Question:
No need to read this entire wall of text.. problem + solution further below.
I would like to, once and for all, find out why I am running into these errors all of the time when creating multithreaded applications. I'm cutting a lot of code out to keep it simple so it won't work if you try to compile it.
This is a queueing system. Entities will be put in groups of 5.
If, by example, an Entity leaves group 3, group 3 will snatch an entity from another group that has less priority and is not full yet.
All I'm doing at the moment is create entities and queue them, which happens on the main thread. After that, I start a boost thread that will remove 20 entities. This is where the read access violation occurs and I can't figure out what's causing it. How do you debug something like this?
'''
//Externs, so all files can access the objects. Created in main.cpp .
#include "queue.h"
typedef std::map<unsigned int, Entity*> entityMap; //id,entity
extern entityMap entitymap;
typedef std::map<unsigned int, unsigned int> entityPositionMap; //Position,entityID
extern entityPositionMap entitypositionmap;
extern LFDGroups lfdgroups;
extern Queue queue;
'''
'''
typedef std::map<unsigned int, Entity*> entityMap;
entityMap entitymap;
typedef std::map<unsigned int, unsigned int> entityPositionMap; //Position,id
entityPositionMap entitypositionmap;
LFDGroups lfdgroups;
Queue queue;
struct threadStarter2
{void operator()(){
for(unsigned int i = 0;i<20;i++) queue.removeFakeEntity();
}};
int main()
{
threadStarter1 startit1;
boost::thread thrd1(startit1);
whatNext(); //Prevent program exit
return 0;
}
'''
'''
#include "main.h"
#include "queue.h"
Queue::Queue() //Lets add some entities and queue them at application start
{
for(unsigned int i = 0;i<20;i++){ addFakeEntity(false); }
//Queue all entities
std::map<unsigned int, Entity*>::iterator p;
for(p = entitymap.begin(); p != entitymap.end(); p++)
{
boost::mutex::scoped_lock lock(lfdgroups.access_groupsLookingForMore);
lfdgroups.addMember(p->second->id);
lock.unlock();
}
}
void Queue::addFakeEntity(bool queuenow)
{
Entity *entity = new Entity;
entity->id = entitymap.size();
entity->LFDGroupID = NULL;
entity->LFD = false;
entitymap.insert(std::pair<unsigned int,Entity*>(entity->id,entity));
if(queuenow)
{
entity->LFD = true;
boost::mutex::scoped_lock lock(lfdgroups.access_groupsLookingForMore);
lfdgroups.addMember(entity->id);
lock.unlock();
}
}
void Queue::removeFakeEntity()
{
//Remove random entity from random group
unsigned int groupID = getrand(0,lfdgroups.groupHeap.size()-1);
boost::mutex::scoped_lock lock(lfdgroups.access_groupsLookingForMore); //Thread safety
lfdgroups.groupHeap[groupID]->removeMember(lfdgroups.groupHeap[groupID]->arrayOfEntityIDs[getrand(0,lfdgroups.groupHeap[groupID]->arrayOfEntityIDs.size()-1)],true);
lock.unlock();
}
'''
So as you can see, the main thread isn't doing anything at the moment and the boost thread is removing entities one by one.
Here's what actually happens when an entitity is removed ('lfdgroups.groupHeap[groupID]->removeMember()')
'''
bool groupObject::removeMember(unsigned int entityID,bool snatchIt)
{
boost::mutex::scoped_lock lock(access_group);
for (unsigned int i = 0;i<arrayOfEntityIDs.size();i++)
{
if(arrayOfEntityIDs[i] == entityID) //Messy way of selecting the entity we are looking for.
{
std::stringstream ss;
ss.str(""); ss.clear(); ss << "Removed member " << entityID << " from group " << id << " which has " << groupSize() - 1 << " members left." << std::endl;
echo(ss.str());
arrayOfEntityIDs.erase(arrayOfEntityIDs.begin() + i);
if(snatchIt){ std::cout << "We have to snatch" << std::endl; snatch();}
else{ std::cout << "We don't have to snatch" << std::endl;}
return true;
}
}
lock.unlock();
return true;
}
'''
snatchit is set to true, so;
'''
void groupObject::snatch()
{
boost::mutex::scoped_lock lock(snatching);
groupObject* thisgroup = NULL;
thisgroup = this;
if(!thisgroup) return;
std::cout << thisgroup->id << " need snatch? " << thisgroup->snatchCriteria() << std::endl;
if(!thisgroup->snatchCriteria()) return; //Do we even need to snatch a player (group < 5?) //This is a little redundant atm
std::map<unsigned int, unsigned int>::iterator p2;
for(p2 = entitypositionmap.begin(); p2 != entitypositionmap.end(); p2++)
{
Entity* entity = thisgroup->getEntity(p2->second);
if(entity != NULL && entity->LFDGroupID != thisgroup->id)
{
groupObject* targetgroup = NULL;
targetgroup = lfdgroups.getGroupObject(entity->LFDGroupID);
if(targetgroup != NULL && targetgroup->migrateCriteria())
{
lfdgroups.getGroupObject(thisgroup->id)->addMember(entity->id,false);
std::stringstream ss;
ss.str(""); ss.clear(); ss << "Snatched " << entity->id << " from " << targetgroup->id << " for: " << thisgroup->id << std::endl;
echo(ss.str());
break;
}
}
}
lock.unlock();
}
'''
What just happened was that the group went over all the entities in the queue until it found one elegible to snatch. After which 'lfdgroups.getGroupObject(thisgroup->id)->addMember(entity->id,false);' takes place (so addmemeber in the group object, not to be confused with lfdgroups' addmember).
'''
bool groupObject::addMember(unsigned int entityID,bool snatchIt)
{
Entity* entity = getEntity(entityID);
if(entity == NULL) return false;
groupObject* group = lfdgroups.getGroupObject(entity->LFDGroupID);
if(group != NULL){ if(!group->removeMember(entityID,snatchIt)){return false;} }
if(elegibleCheck(entityID))
{
arrayOfEntityIDs.push_back(entityID);
entity->LFDGroupID = id;
std::stringstream ss;
ss.str(""); ss.clear(); ss << "Added member " << entityID << " to group " << id << " which has " << groupSize() << " members." << std::endl;
echo(ss.str());
return true;
}
return false;
}
'''
So we just removed the entity from it's group with snatchIt set to false to prevent a loop. After that we simply updated the entity->LFDGroupID to the current group's id and that would be the end of it.
Sorry for the load of code.. not all of it is relevant but it allows you to follow the path the removing-an-entity function takes. My main question is; how do I go about quickly debugging access violations?
When the application crashes, the breakpoint ends up in a file called 'vector'
'''
size_type size() const
{ // return length of sequence
return (this->_Mylast - this->_Myfirst); //Breakpoint here.
}
'''
I started by commenting out the various steps the Queue::removeFakeEntity() function takes to figure out where it all goes wrong. I immediately figured out the problem was with the line 'lfdgroups.groupHeap[groupID]->removeMember(lfdgroups.groupHeap[groupID]->arrayOfEntityIDs[getrand(0,lfdgroups.groupHeap[groupID]->arrayOfEntityIDs.size()-1)],true);'
So I cut it into pieces
'''
unsigned int entityID = lfdgroups.groupHeap[groupID]->arrayOfEntityIDs[getrand(0,lfdgroups.groupHeap[groupID]->arrayOfEntityIDs.size()-1)];
lfdgroups.groupHeap[groupID]->removeMember(entityID,true);
'''
The error still occured. The breakpoint occured at a vector size return, so I isolated that;
'''
void Queue::removeFakeEntity()
{
std::cout << "size: " << lfdgroups.groupHeap[groupID]->arrayOfEntityIDs.size() << std::endl;
}
'''
The error occured. So I tried putting in the groupID manually.
'''
void Queue::removeFakeEntity()
{
std::cout << "size: " << lfdgroups.groupHeap[1]->arrayOfEntityIDs.size() << std::endl;
std::cout << "size: " << lfdgroups.groupHeap[2]->arrayOfEntityIDs.size() << std::endl;
std::cout << "size: " << lfdgroups.groupHeap[4]->arrayOfEntityIDs.size() << std::endl;
}
'''
Works just fine! It had to be a problem with the groupID.
'''
void Queue::removeFakeEntity()
{
std::cout << "Heap size: " << lfdgroups.groupHeap.size() << std::endl;
}
'''
That's odd, it shows '4'. But wait a second! Counting the first element (0) it should be 5, right?
Wrong, I started counting groupIDs at 1 because I wanted to reserve 0 as a return value. I should have just gone for NULL. I even thought about it when I made the decision yesterday. "I'm going to forget I did that!". Why don't I ever listen to myself?
So the problem was with 'unsigned int groupID = getrand(0,lfdgroups.groupHeap.size()-1);' which, ironically, is the very first line of the function I was having issues with..
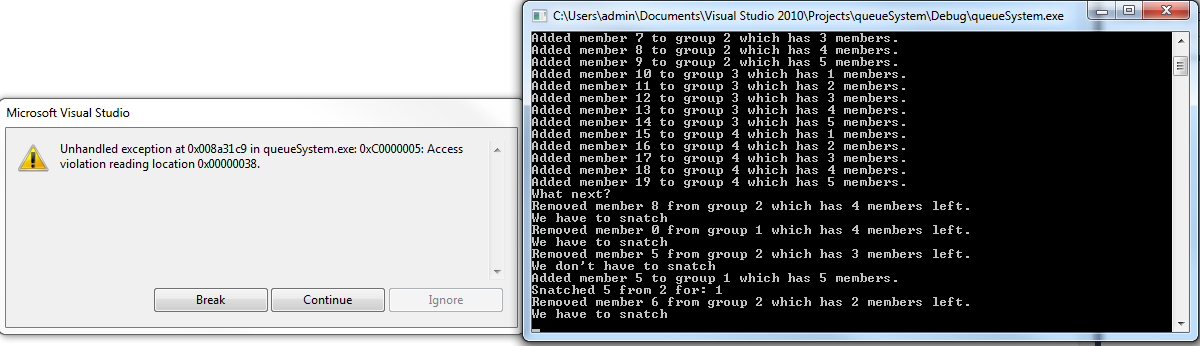
Answer: tl;dr
But I bet your problem comes from multiple dealocation, even if you are using locks.
My suggestion is to replace
'''
typedef std::map<unsigned int, Entity*> entityMap;
'''
with
'''
typedef std::map<unsigned int, EntityPtr> entityMap;
'''
where 'EntityPtr' is a smart pointer (you can use 'Boost''s, since you're already using it).
You're probably freeing the same memory in separate threads.